Interaction volume radius: 5 \u00c5
Interaction volume height: 15 \u00c5
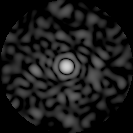
Disorder parameter: 0.855